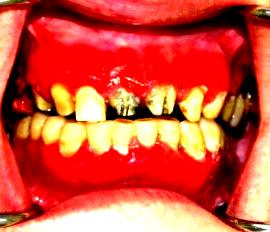
Condition: Gingivitis